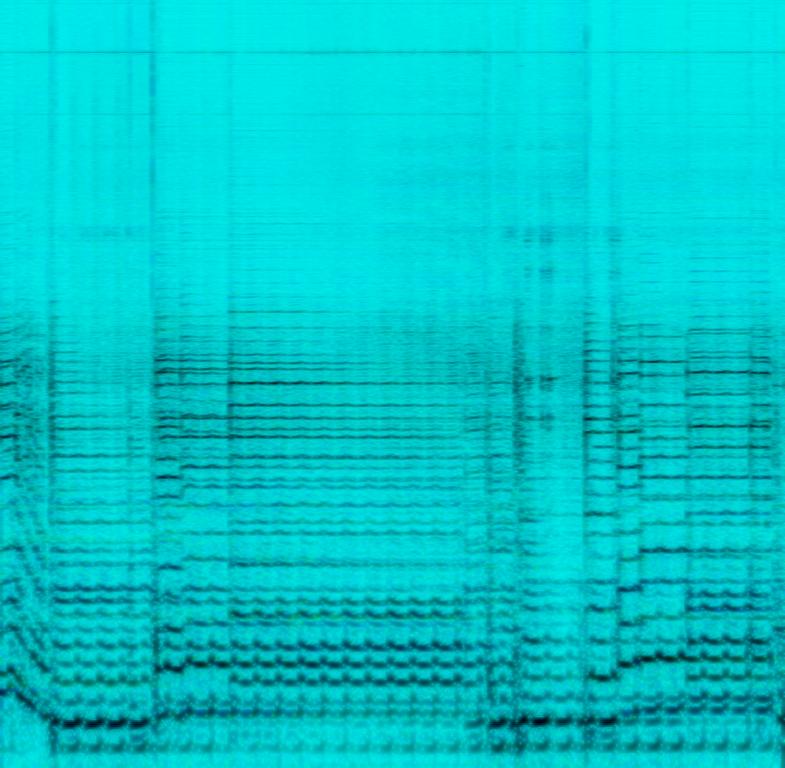
This audio contains someone playing an e-guitar using a vibrato and chorus effect. This is an amateur recording. This song may be playing guitar at home.